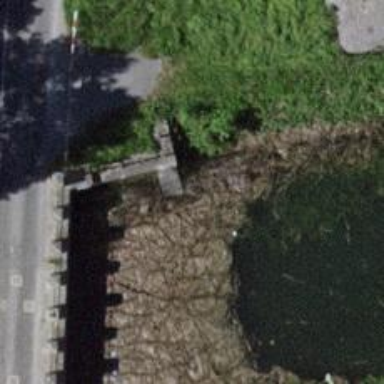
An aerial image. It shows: Retaining wall.